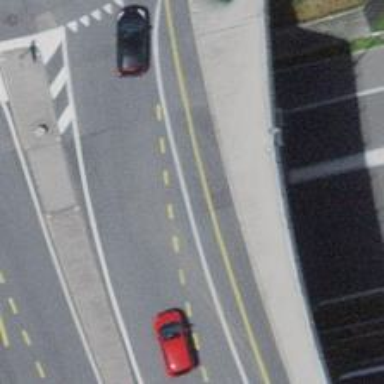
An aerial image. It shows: Primary highway bridge with asphalt surface. There is dedicated lane for buses on the right side.